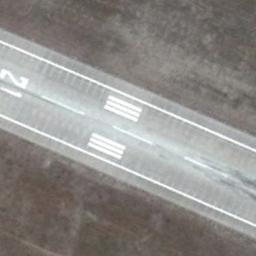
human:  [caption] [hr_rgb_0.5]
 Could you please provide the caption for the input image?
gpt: The grass is beside the runway .

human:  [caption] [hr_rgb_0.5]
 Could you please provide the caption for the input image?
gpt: The runway goes through the clearing and the designation marking is 21 .

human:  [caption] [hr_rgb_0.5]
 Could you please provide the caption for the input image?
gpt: Next to the runway is brown bare ground with white '21' and short-line signs on the runway .

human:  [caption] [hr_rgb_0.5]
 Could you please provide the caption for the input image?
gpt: The runway is on the bare land .

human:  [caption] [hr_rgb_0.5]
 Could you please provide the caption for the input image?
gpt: There are brown bare land beside the runway .